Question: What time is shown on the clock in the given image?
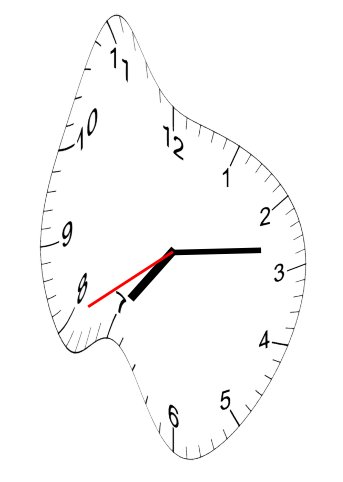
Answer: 07:13:40